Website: walmart
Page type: address-validator
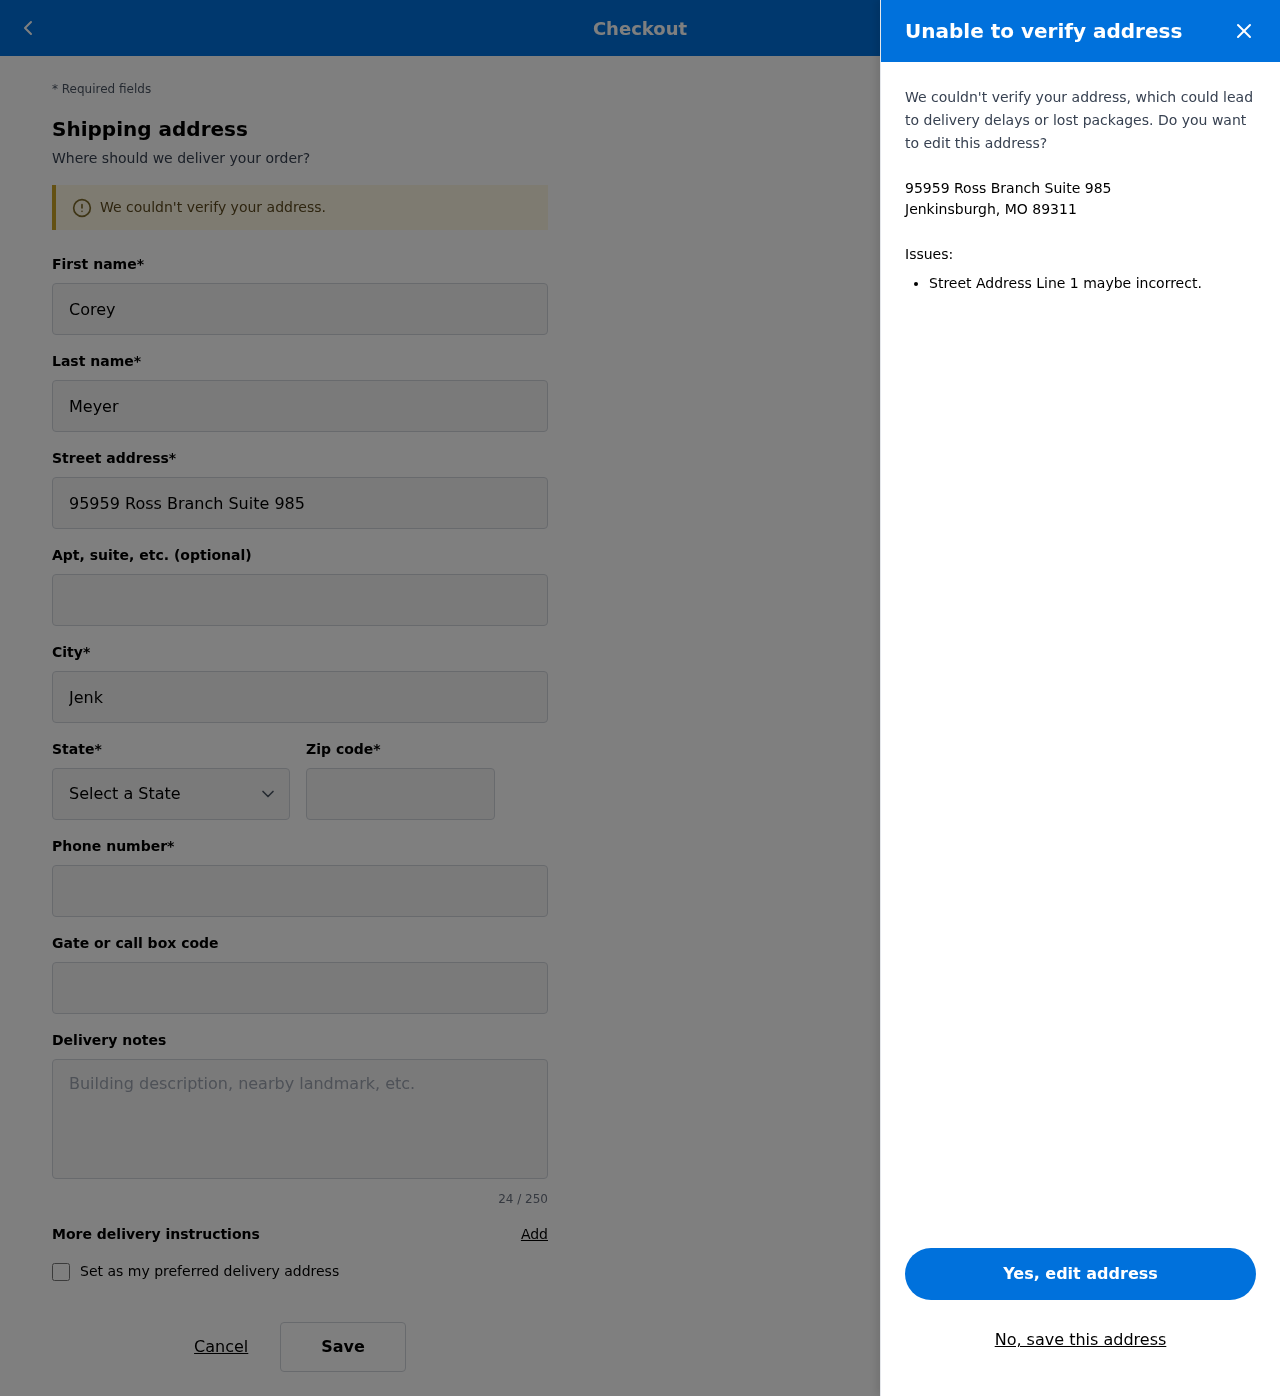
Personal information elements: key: PII_CITY_STATE_ZIP
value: Jenkinsburgh, MO 89311
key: PII_DELIVERY_INSTRUCTIONS
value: Place behind screen door
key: PII_STATE_ABBR
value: MO
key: PII_STREET
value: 95959 Ross Branch Suite 985
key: PII_FIRSTNAME
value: Corey
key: PII_LASTNAME
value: Meyer
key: PII_CITY
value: Jenkinsburgh
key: PII_POSTCODE
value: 89311
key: PII_PHONE
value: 6839812455
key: PII_SECURITY_CODE
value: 4385